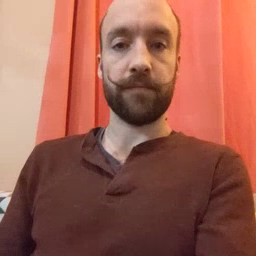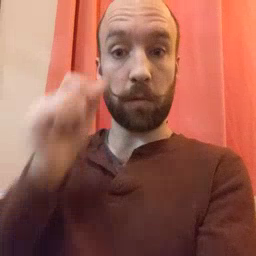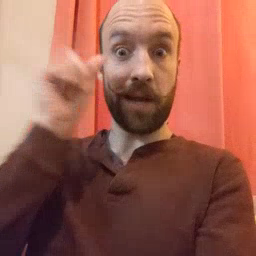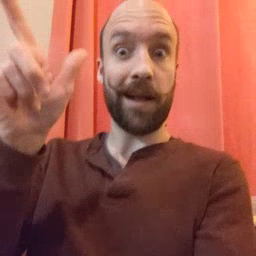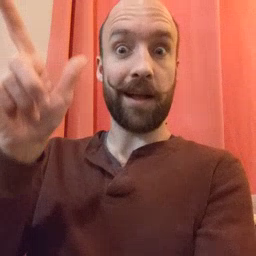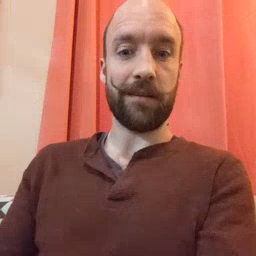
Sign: awake